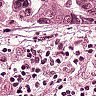
Metastatic tissue present: yes